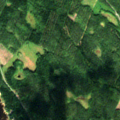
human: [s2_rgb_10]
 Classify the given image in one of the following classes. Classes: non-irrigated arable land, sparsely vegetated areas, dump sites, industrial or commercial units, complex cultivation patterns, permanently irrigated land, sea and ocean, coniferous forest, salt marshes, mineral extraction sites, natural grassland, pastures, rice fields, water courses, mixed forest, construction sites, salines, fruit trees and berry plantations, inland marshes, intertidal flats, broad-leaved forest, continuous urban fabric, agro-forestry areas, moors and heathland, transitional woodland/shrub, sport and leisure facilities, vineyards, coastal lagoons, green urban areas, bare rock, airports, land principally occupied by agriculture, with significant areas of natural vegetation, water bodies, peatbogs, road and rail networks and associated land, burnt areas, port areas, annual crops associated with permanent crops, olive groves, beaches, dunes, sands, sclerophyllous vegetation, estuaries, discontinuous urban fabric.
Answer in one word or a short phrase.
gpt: coniferous forest, mixed forest, sea and ocean